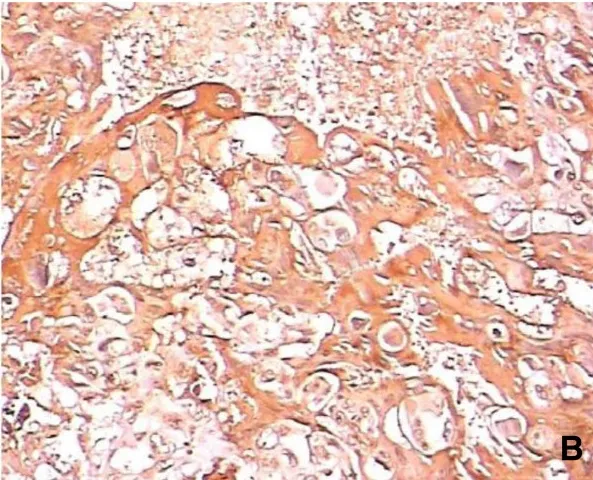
Pathologic findings. (B) Immunohistochemical staining was positive for human chorionic growth hormone.
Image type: pathology (immunostaining)